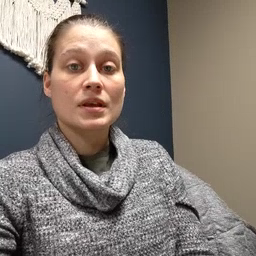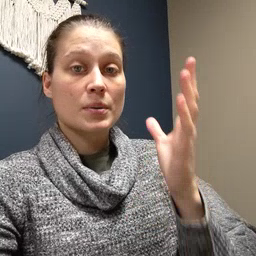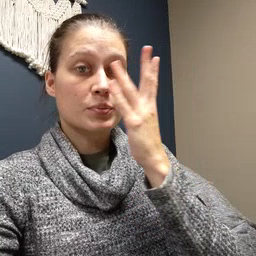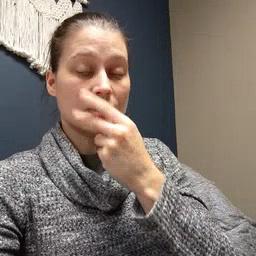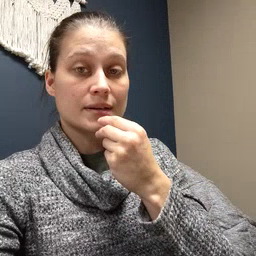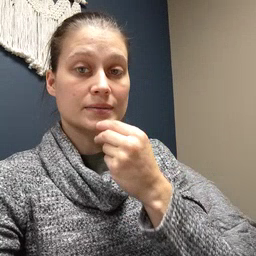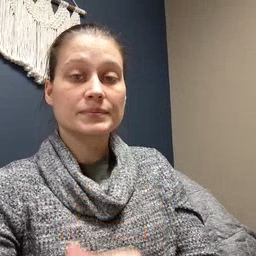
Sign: pretty